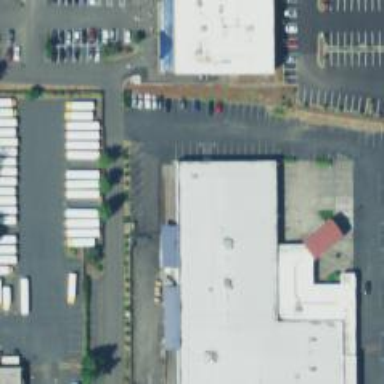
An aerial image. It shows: Parking space.